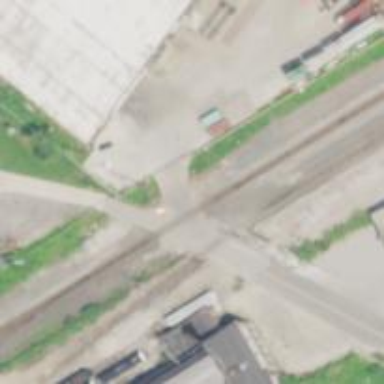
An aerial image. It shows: Railway level crossing.